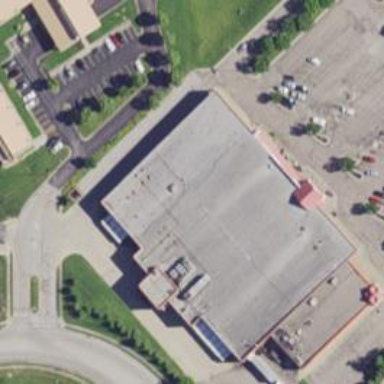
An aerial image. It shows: Supermarket.